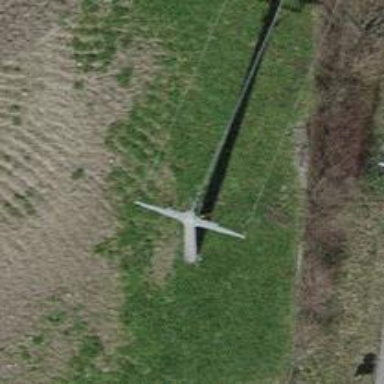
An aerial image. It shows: Minor power line with 3 cables.